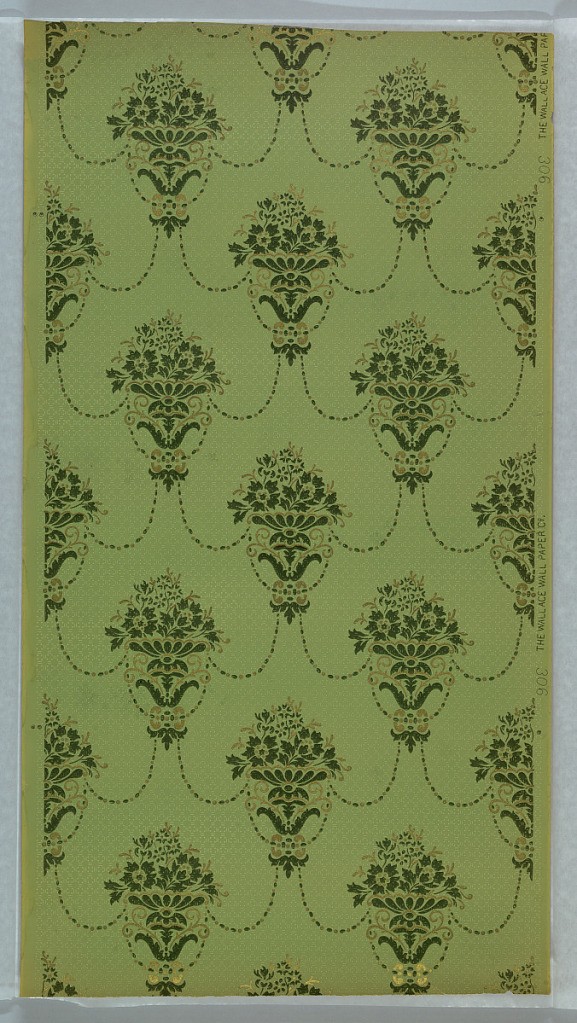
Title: Sidewall
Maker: Wallace Wall-Paper Co., Cortland, New York
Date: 1905–1915
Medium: Machine-printed paper
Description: On light green-blue ground, treillage composed of beads with floral vase motifs in turquoise and yellow at interstices.